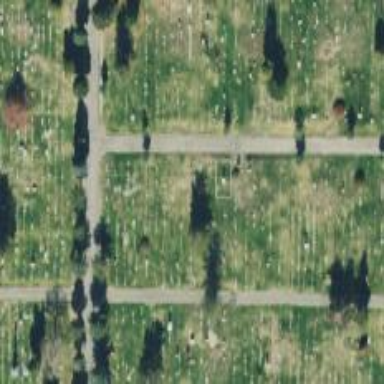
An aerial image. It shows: Sector in the cemetery.